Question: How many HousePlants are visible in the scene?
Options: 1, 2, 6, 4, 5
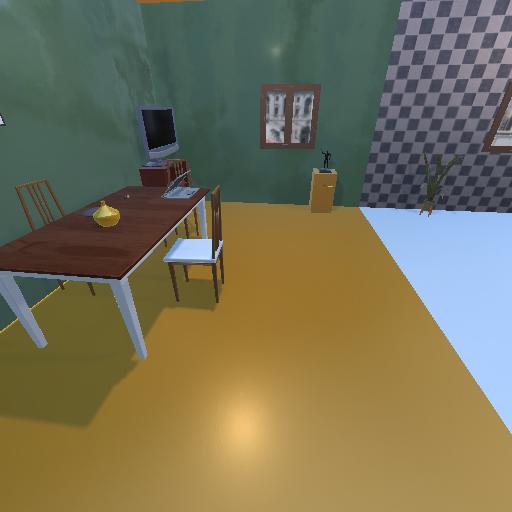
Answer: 1